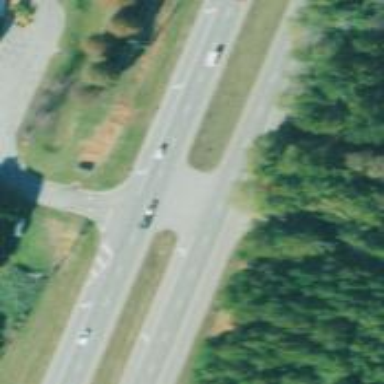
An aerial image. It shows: Asphalt road classified as primary highway with expressway characteristics.